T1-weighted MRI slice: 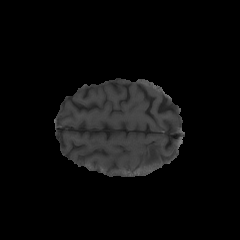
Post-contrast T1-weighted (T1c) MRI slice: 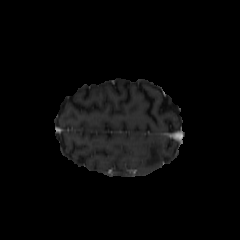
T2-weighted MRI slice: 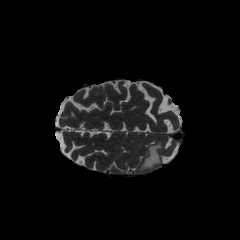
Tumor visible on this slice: yes